Question: I have an autocomplete widget that displays text w/ images. Currently my results look like this.

I would like to set up my results so that the words 'test' and the name 'Federico' or 'Casey' appear on different lines, right above each other.
This is the relevant part of my javascript code for the widget:
'''
)
.data( "autocomplete" )
._renderItem = function( ul, item ) {
return jQuery( "<li></li>" )
.data( "item.autocomplete", item )
.append( "<a>" + "<img src='" + window.module.Globals.prototype.karma_assets + "images/_pricing_tables/best_deal.png' style='vertical-align:text-top;'/>" + item.id + " - " + item.label + "</a>" )
.appendTo( ul );
};
'''
Anyone know how to format my output to achieve this? Thanks!
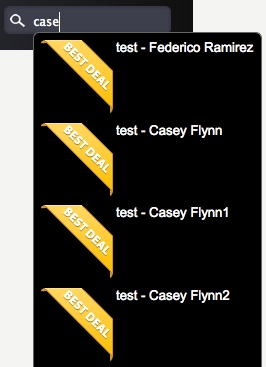
Answer: Wrap the text portion of the a tag in a div element that should create the push you are looking for and allows the '<br />' to work the way you want it to. CSS3 compliant but works backwards compatible.
'''
.append( "<a>" + "<img src='" + window.module.Globals.prototype.karma_assets + "images/_pricing_tables/best_deal.png' style='vertical-align:text-top; float: left;'/><div>" + item.id + " <br /> " + item.label + "</div></a>" )
'''